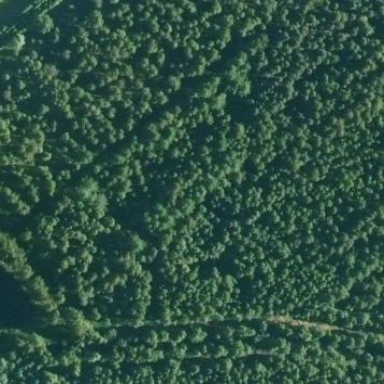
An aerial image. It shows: Forest area.